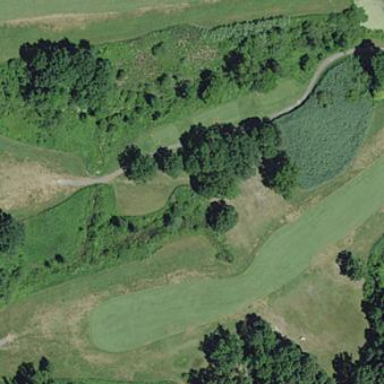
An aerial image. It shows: Area of rough grass used for golf.